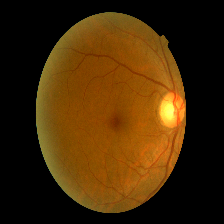
Diabetic retinopathy grade: Mild